Question: I have a with , I want to put a transparent on the top right of the ribbon (The PictureBox represent my logo).

## This is what I have tried:
- - - -
Code :
'''
InitializeComponent();
pictureBox1.Parent = ribbon1;
'''
Until here all is working great.
## My Problem :
When I resize my , the disappears.
On the fonction i reset all setting like that :
'''
protected override void OnPaint(PaintEventArgs pe)
{
this.Activate();
pictureBox1.Visible = true;
pictureBox1.Show();
pictureBox1.BringToFront();
}
'''
But nothing makes the Picturebox appear. Please, can you tell me what i missed.
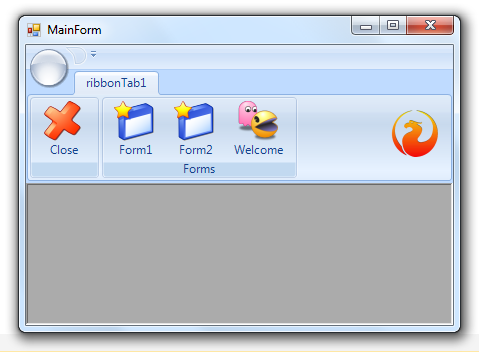
Answer: I downloaded the DLL that you are using and created a small test example. What I noticed is the Parent property of the PictureBox was set to null. By adding the Parent back to the Picturebox in the OnPaint event I was able to get it working if the size of the Form was growing, but would disappear when the Form size was reduced. When I put the same code in the OnResize EventHandler it works like you would expect.
'''
public partial class Form1 : Form
{
PictureBox pictureBox1 = new PictureBox();
public Form1()
{
InitializeComponent();
pictureBox1.Image = Image.FromFile(@"C: emp est.jpg");
pictureBox1.Parent = ribbon1;
pictureBox1.Location = new Point(this.Width-pictureBox1.Width,10);
}
protected override void OnResize(EventArgs e)
{
base.OnResize(e);
if (pictureBox1.Parent == null)
{
pictureBox1.Parent = ribbon1;
pictureBox1.Visible = true;
pictureBox1.Location = new Point(this.Width - pictureBox1.Width, 10);
}
}
}
'''